Question: I have built a site, where there is a lot of jQuery/javascript, but i do not think there is too much compared to other sites.
Try the site here and the scrolling (only html output so you do not have to create an account): <URL>
It is in Chrome it is really bad, compared to Firefox where the performance is better, stange because I also thought Chrome had the best javascript performance.
I tried remove jQuery "extensions" one by one, so I could tell which what causing the problem, but I could not find the problem.
I know Chrome has this where you can test the CPU, what processes use how much power.
Here is an screenshot of the final results where i have scrolled a lot and recorded it:

That do not give a lot of information, it actually do not know what to use that information for :-/
I would be really glad if somebody would help me, thank you! :-)
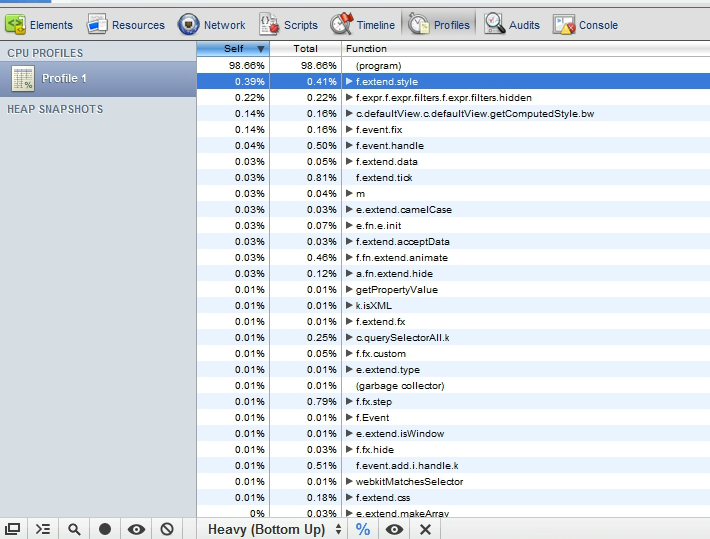
Answer: Please try removing all the CSS and see if the performance improves. I have seen scrolling lag when large background images are there, especially when the background is fixed.
Also could you try removing one jquery plugin at a time to find out if any plugin is causing the issue?